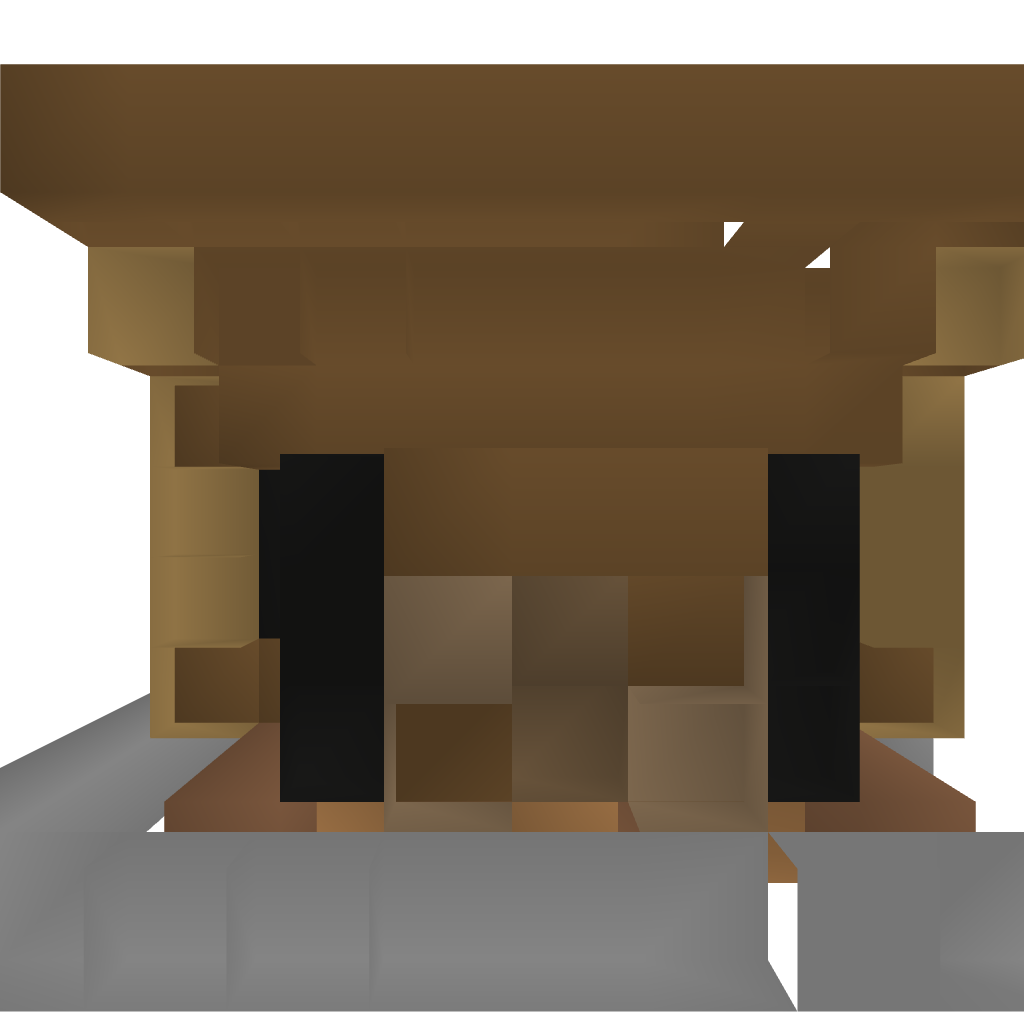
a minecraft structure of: Differnt Modern House